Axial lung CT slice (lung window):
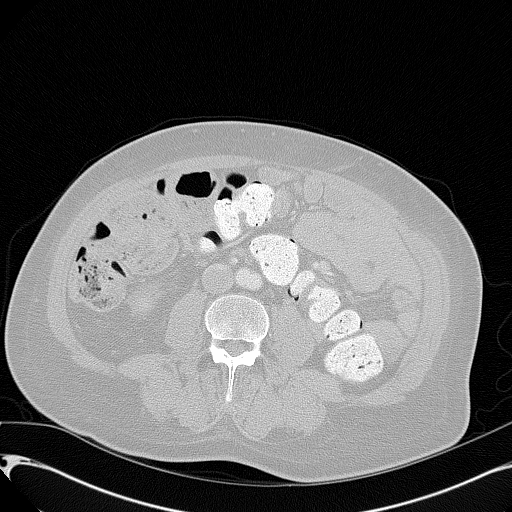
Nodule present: no